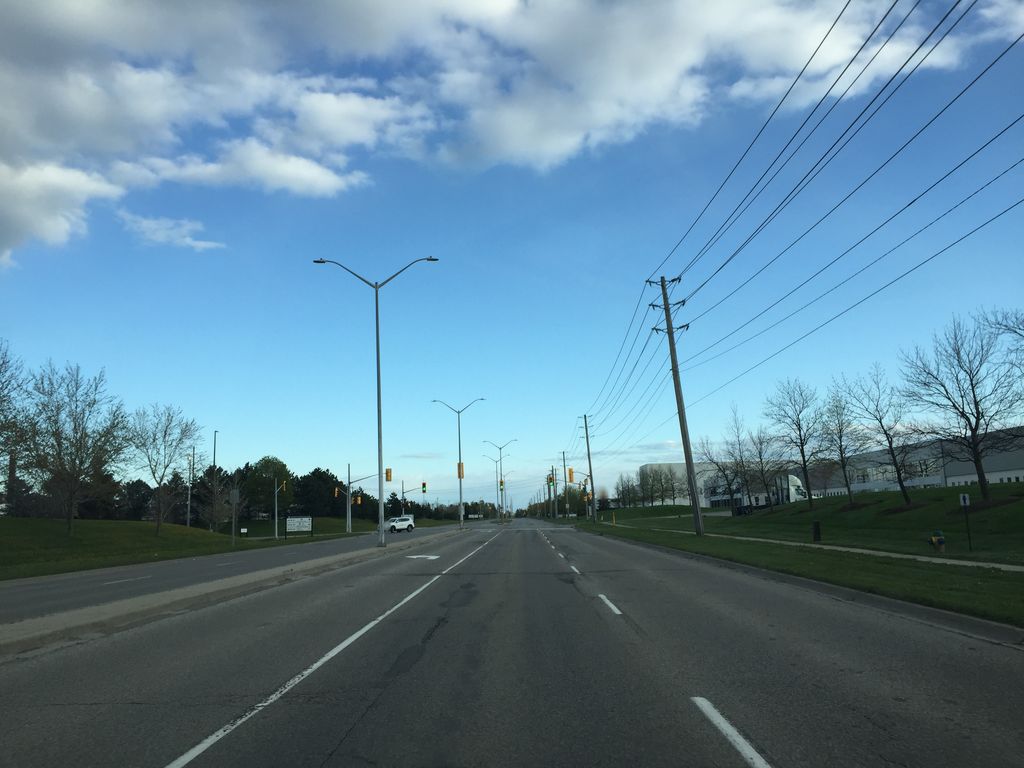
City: kitchener-waterloo